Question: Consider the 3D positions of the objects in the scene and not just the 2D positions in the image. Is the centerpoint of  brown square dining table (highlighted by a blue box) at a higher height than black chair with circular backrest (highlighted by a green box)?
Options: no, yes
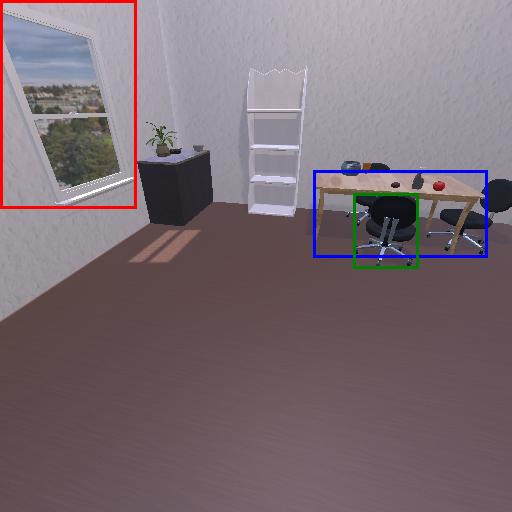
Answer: no